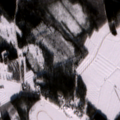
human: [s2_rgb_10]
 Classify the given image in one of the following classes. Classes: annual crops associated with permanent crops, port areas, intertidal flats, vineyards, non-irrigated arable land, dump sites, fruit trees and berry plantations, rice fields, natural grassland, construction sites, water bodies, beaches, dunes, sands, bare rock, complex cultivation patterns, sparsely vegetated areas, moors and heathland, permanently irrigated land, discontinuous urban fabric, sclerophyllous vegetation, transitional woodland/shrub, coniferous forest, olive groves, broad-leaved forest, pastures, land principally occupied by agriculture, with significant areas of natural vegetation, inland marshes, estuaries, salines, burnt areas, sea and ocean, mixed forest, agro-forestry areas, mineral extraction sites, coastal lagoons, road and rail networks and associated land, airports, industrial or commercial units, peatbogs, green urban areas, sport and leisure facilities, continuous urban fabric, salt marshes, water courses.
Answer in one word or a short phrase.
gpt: non-irrigated arable land, land principally occupied by agriculture, with significant areas of natural vegetation, coniferous forest, mixed forest, transitional woodland/shrub, water bodies